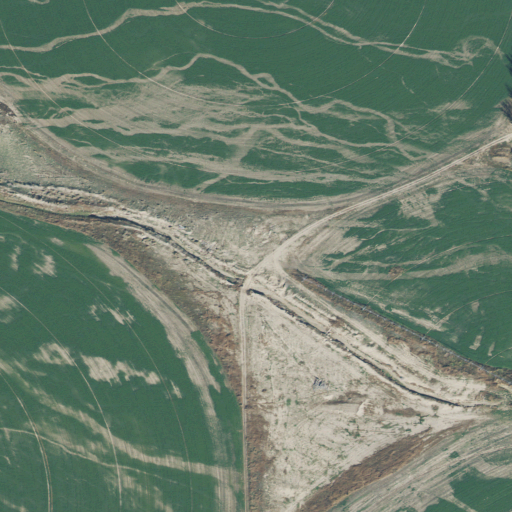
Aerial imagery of valley in Utah named Hayes Canyon containing cultivated crops and pasture